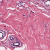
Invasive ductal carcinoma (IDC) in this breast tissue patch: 0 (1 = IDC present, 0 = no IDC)